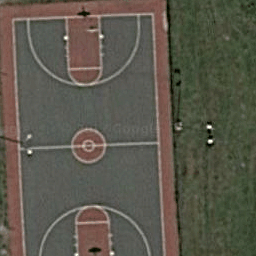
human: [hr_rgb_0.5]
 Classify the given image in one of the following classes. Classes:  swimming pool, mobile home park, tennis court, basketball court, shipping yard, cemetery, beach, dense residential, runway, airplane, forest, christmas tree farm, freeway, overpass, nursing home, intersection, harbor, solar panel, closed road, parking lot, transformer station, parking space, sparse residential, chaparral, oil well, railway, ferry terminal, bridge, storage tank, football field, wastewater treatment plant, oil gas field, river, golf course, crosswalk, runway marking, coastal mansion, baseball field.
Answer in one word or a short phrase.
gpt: basketball court